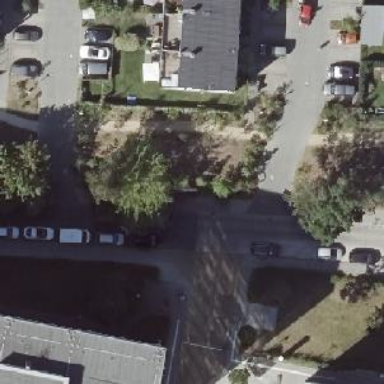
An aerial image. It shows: Residential road with concrete surface and sidewalks on both sides.